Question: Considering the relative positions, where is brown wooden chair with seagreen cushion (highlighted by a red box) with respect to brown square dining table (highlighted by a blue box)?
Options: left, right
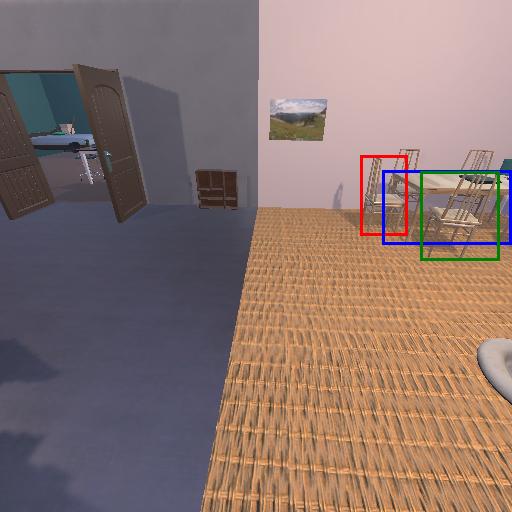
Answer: left